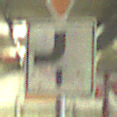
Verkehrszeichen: VerlaufVorfahrtsstrasse7
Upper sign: VorfahrtGewaehren
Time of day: NotSpecified
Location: Indoor (Special)
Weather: NotSpecified
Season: NotSpecified
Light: Artificial